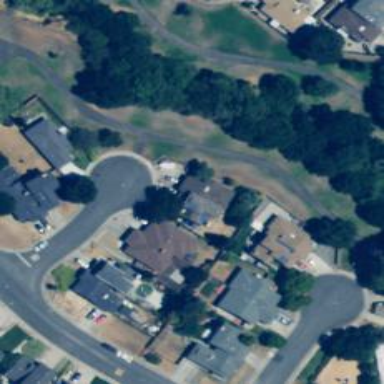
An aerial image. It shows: Footway.